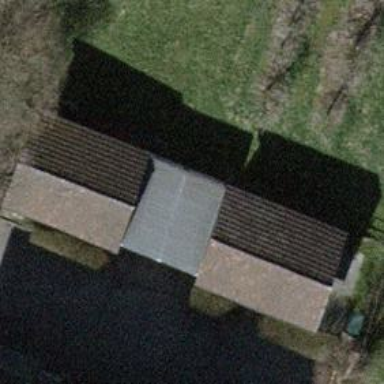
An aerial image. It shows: Shed.